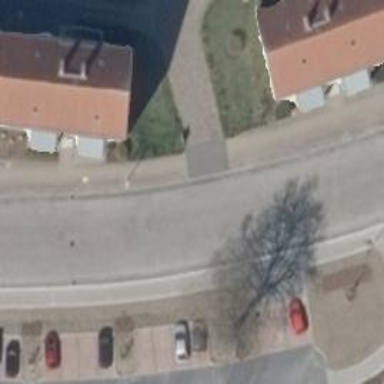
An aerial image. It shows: Paved residential road.